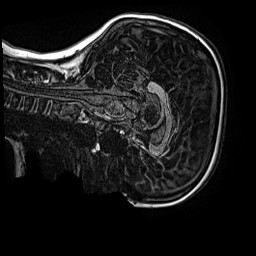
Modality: MP2RAGE
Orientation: sagittal
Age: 12
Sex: female
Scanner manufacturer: siemens
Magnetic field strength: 3 T
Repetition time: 4 s
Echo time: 0.00299 s